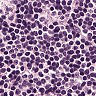
Metastatic tissue present: no